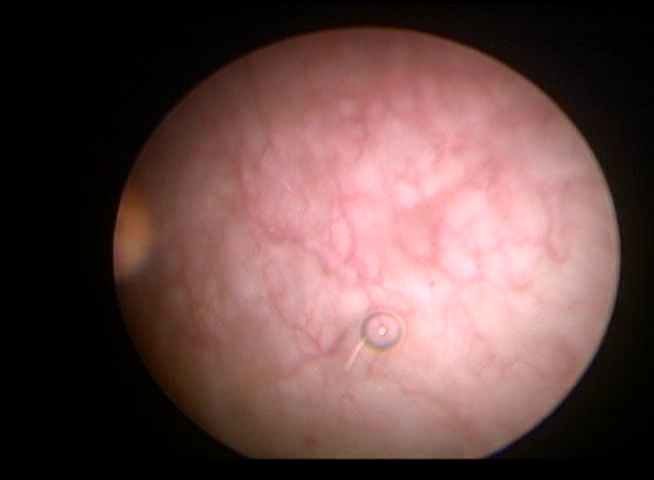
Modality: WLC
Class: Normal mucosa
Bladder cancer association: No